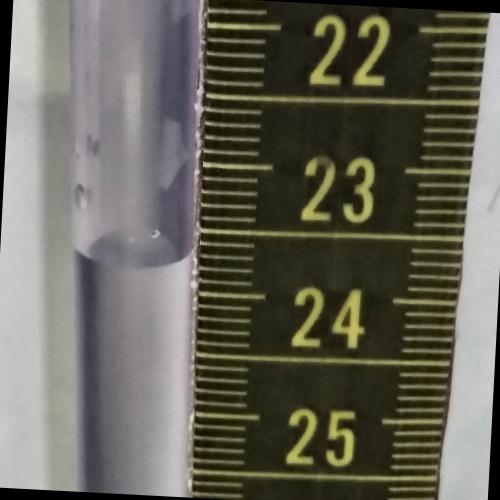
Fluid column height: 23.7 cm